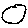
Label: moon